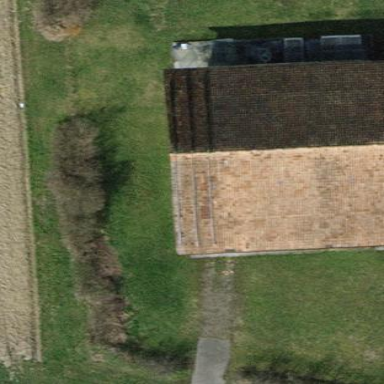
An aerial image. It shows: Farm building.